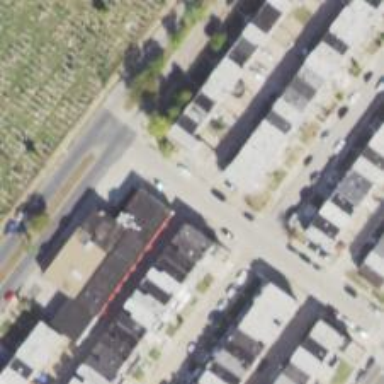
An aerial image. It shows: Alley classified as service road.